Aerial crown-view tile of a tropical tree (Barro Colorado Island, Panama), acquired 20240611:
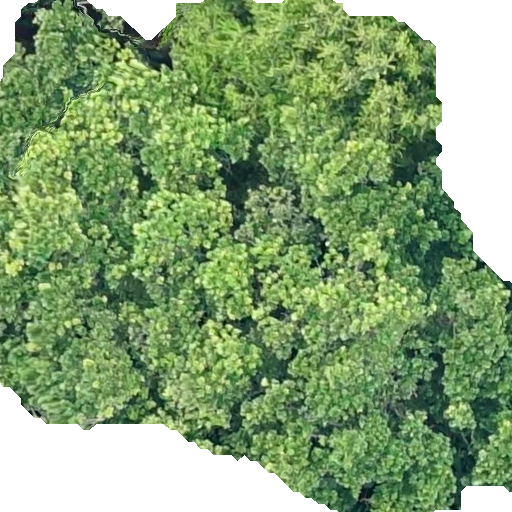
Species: Anacardium excelsum
GBIF accepted scientific name: Anacardium excelsum
Crown area: 363.649 m²